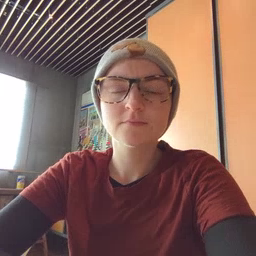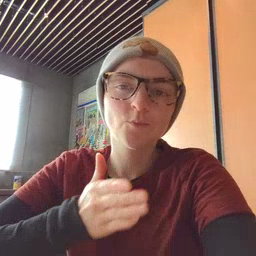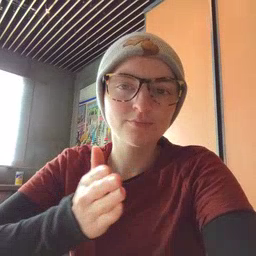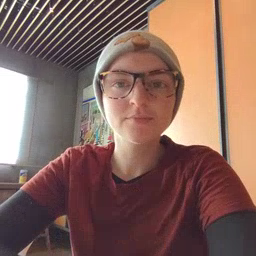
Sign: boat